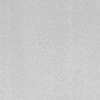
Atmospheric dust classification: dusty